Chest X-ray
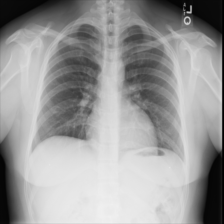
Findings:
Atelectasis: negative
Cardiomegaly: negative
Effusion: negative
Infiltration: negative
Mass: negative
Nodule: negative
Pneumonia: negative
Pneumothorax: negative
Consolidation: negative
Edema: negative
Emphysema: negative
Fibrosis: negative
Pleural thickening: negative
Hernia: negative